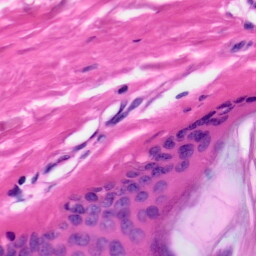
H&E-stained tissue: Skin